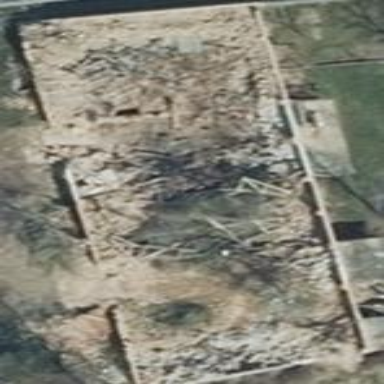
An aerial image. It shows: Ruins of building.